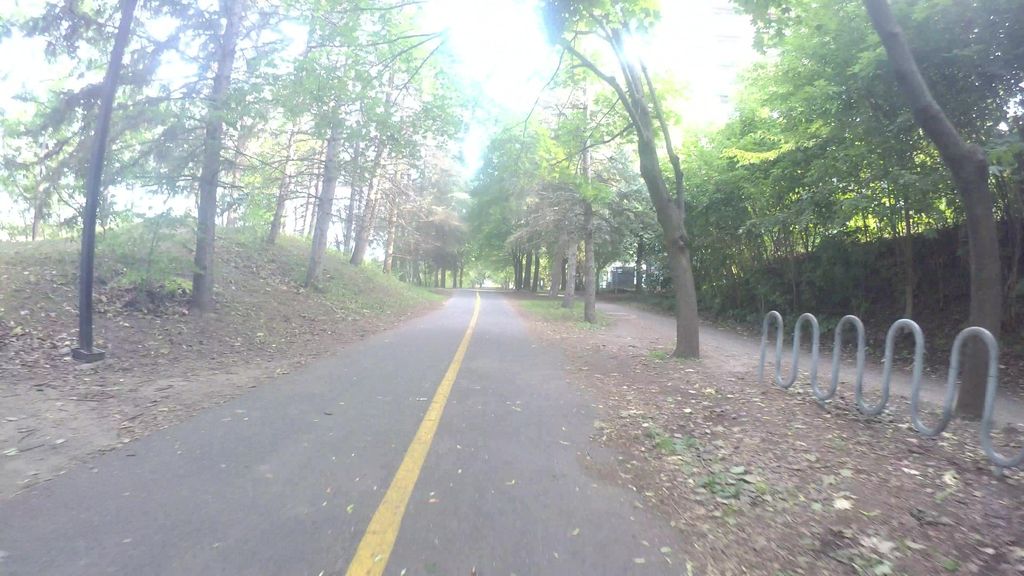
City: montreal